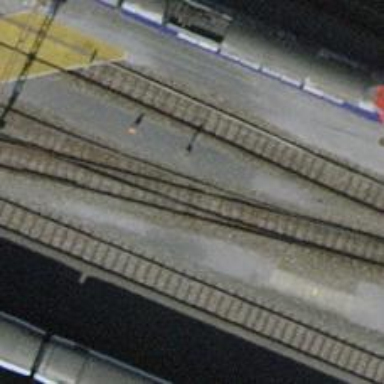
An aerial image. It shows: Single-track railway yard.